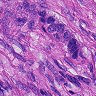
Metastatic tissue present: yes